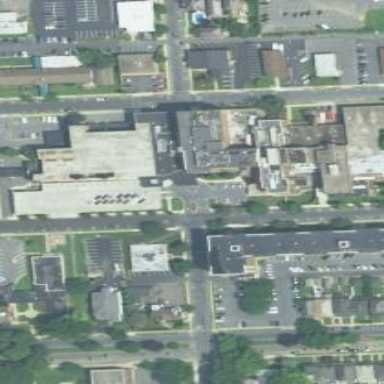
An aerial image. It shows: Hospital providing healthcare services.